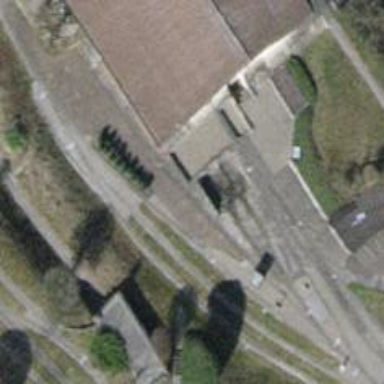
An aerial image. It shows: Miniature railway.